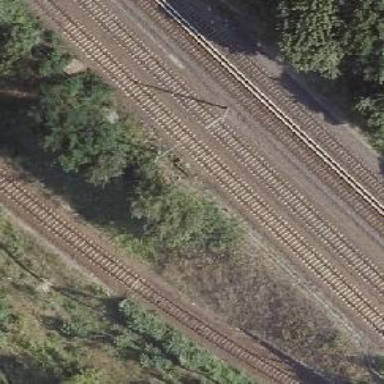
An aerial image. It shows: Catenary mast for power lines.